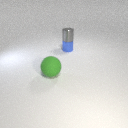
small blue metal cylinder behind large green rubber sphere